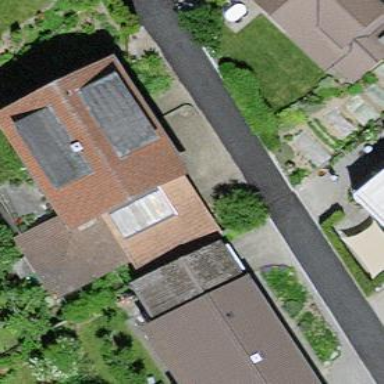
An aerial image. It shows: Residential building.